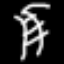
Label: palm tree